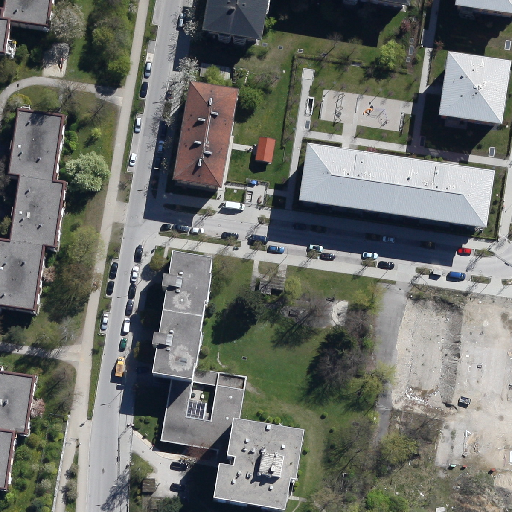
Referring expression: paved road